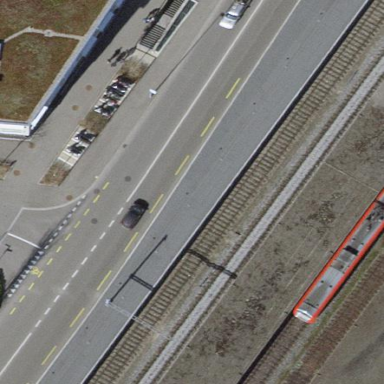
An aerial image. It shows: Platform at public transport station with shelter.